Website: apple
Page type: billing-address
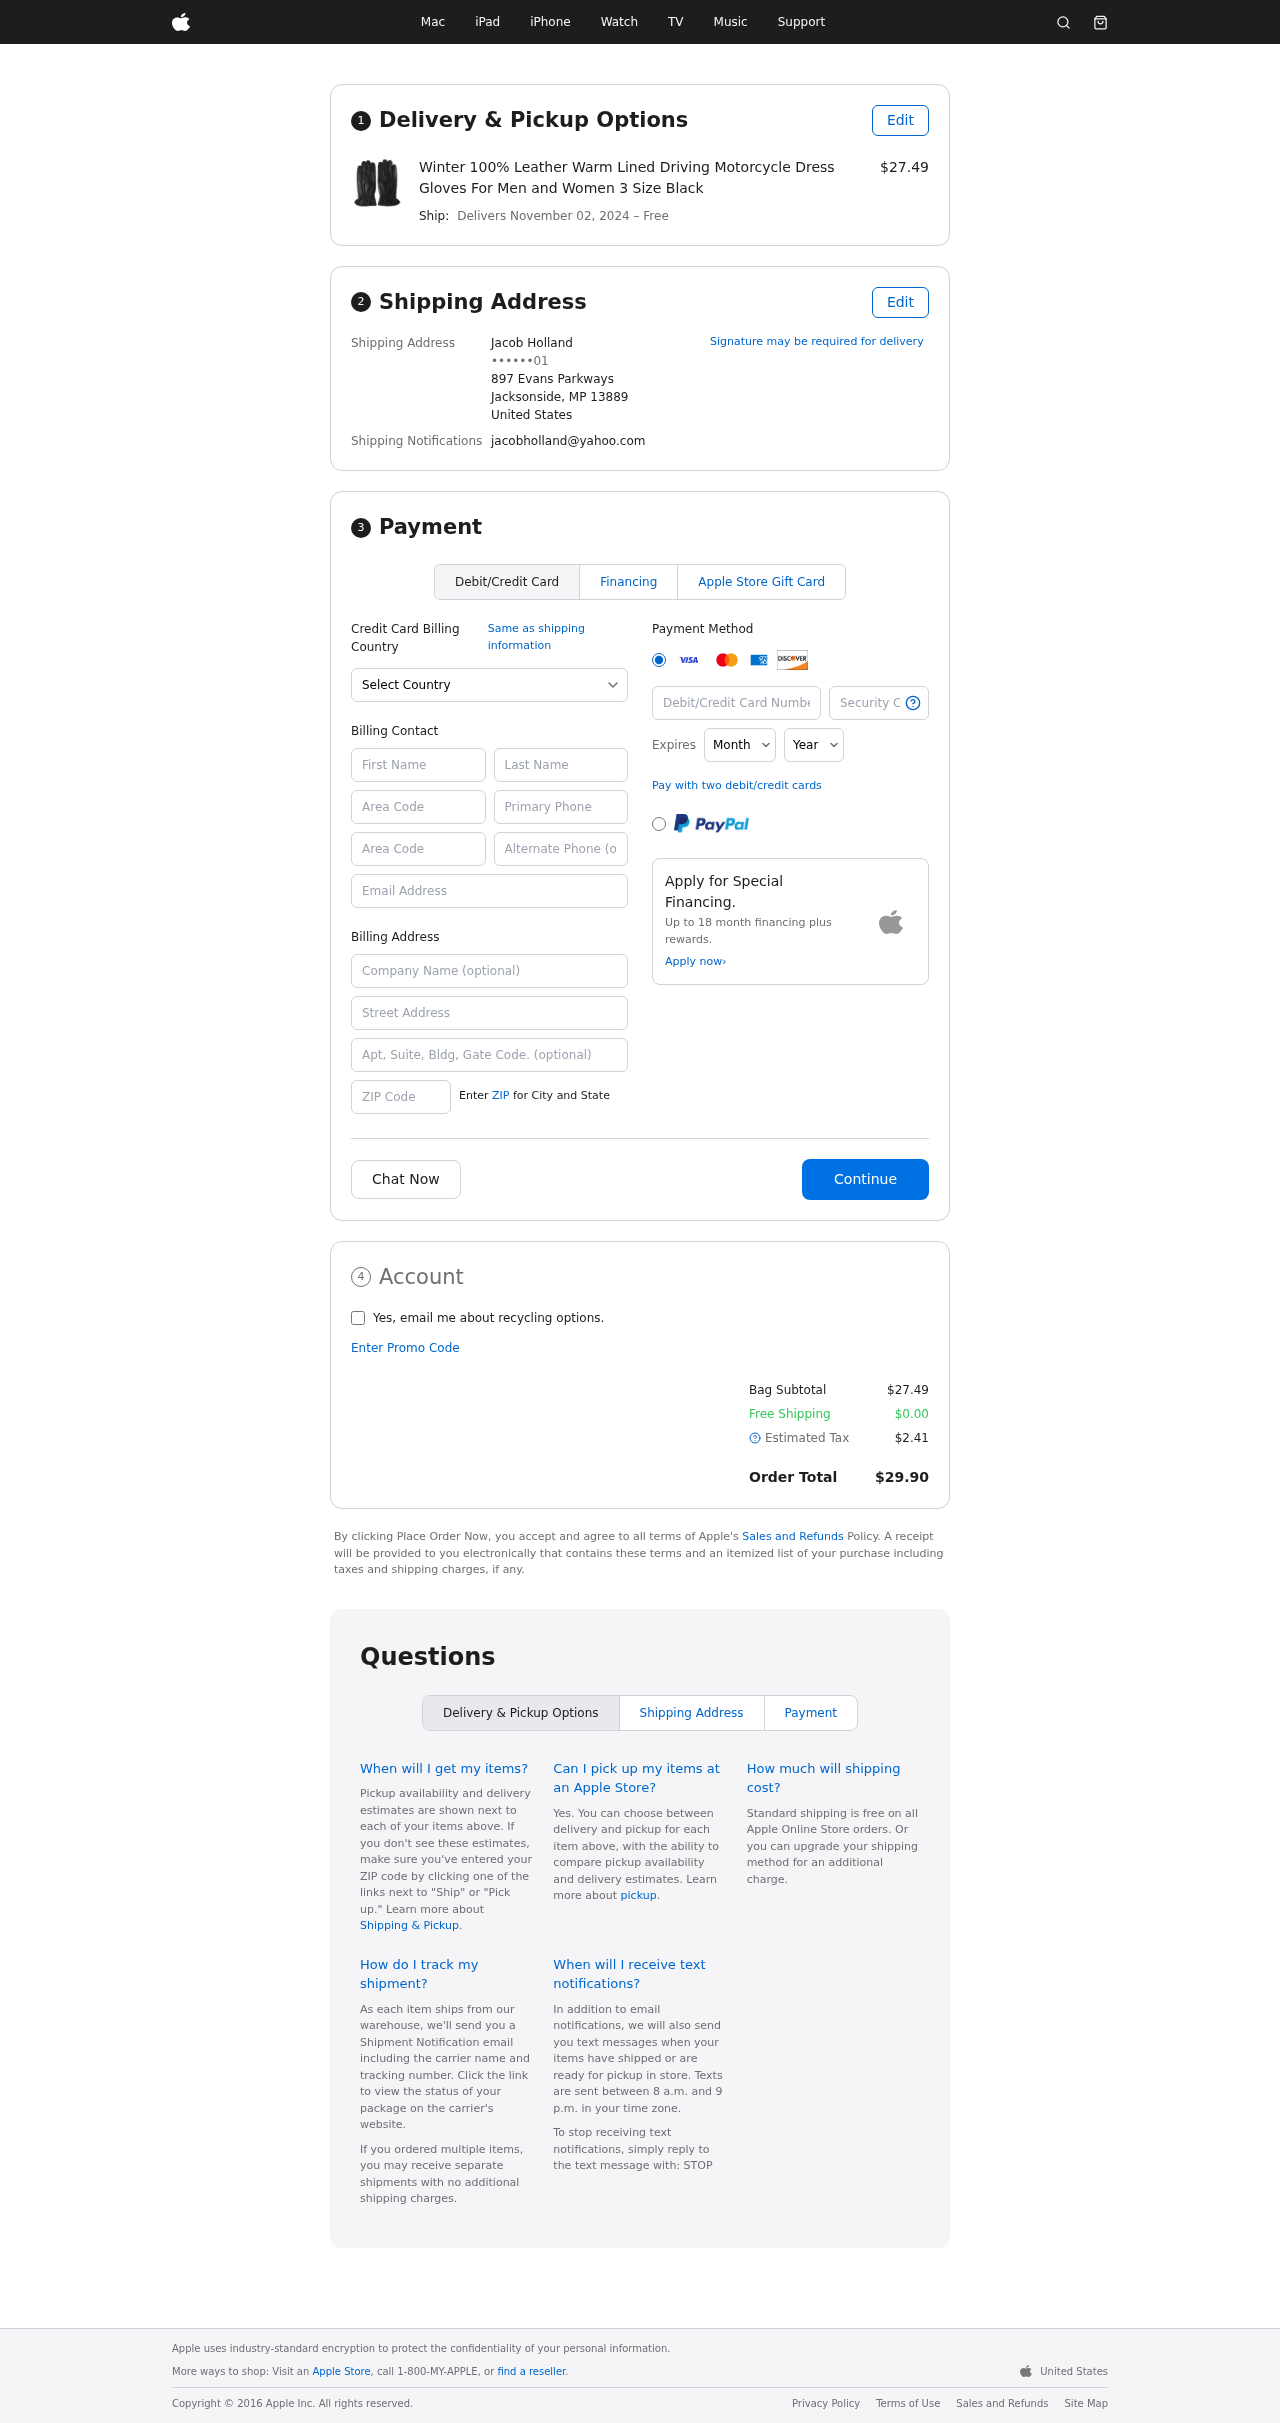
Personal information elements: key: PII_CARD_CVV
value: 065
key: PII_CARD_EXPIRY_MONTH
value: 12
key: PII_CARD_EXPIRY_YEAR
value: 27
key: PII_CARD_NUMBER
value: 2394 1442 4110 7032
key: PII_CITY_STATE_ZIP
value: Jacksonside, MP 13889
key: PII_COUNTRY
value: United States
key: PII_EMAIL
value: jacobholland@yahoo.com
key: PII_FULLNAME
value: Jacob Holland
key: PII_STREET
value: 897 Evans Parkways
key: PII_PHONE_MASKED
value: ••••••01
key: PII_BILLING_FIRSTNAME
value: Jacob
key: PII_BILLING_LASTNAME
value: Holland
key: PII_BILLING_PHONE_AREA
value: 990
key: PII_BILLING_PHONE
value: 9908263101
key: PII_BILLING_PHONE_ALT_AREA
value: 330
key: PII_BILLING_PHONE_ALT
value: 3302258847
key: PII_BILLING_EMAIL
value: jacobholland@yahoo.com
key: PII_BILLING_STREET
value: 897 Evans Parkways
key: PII_BILLING_STREET2
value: Apt. 267
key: PII_BILLING_POSTCODE
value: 13889
Product elements: key: PRODUCT1_NAME
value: Winter 100% Leather Warm Lined Driving Motorcycle Dress Gloves For Men and Women 3 Size Black
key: PRODUCT1_PRICE
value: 27.49
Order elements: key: ORDER_DELIVERY_DATE
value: November 02, 2024
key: ORDER_SUBTOTAL
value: $27.49
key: ORDER_SHIPPING_COST
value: $0.00
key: ORDER_TAX
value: $2.41
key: ORDER_TOTAL
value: $29.90